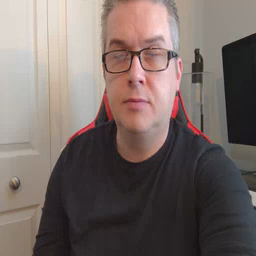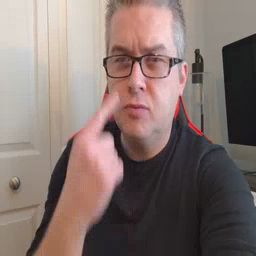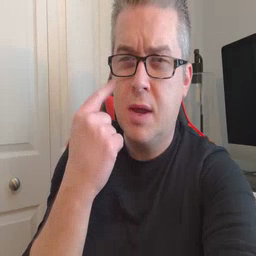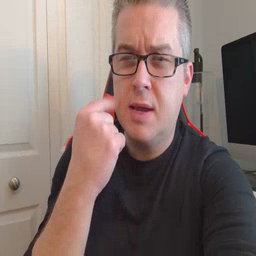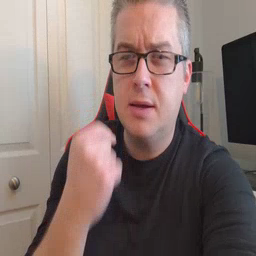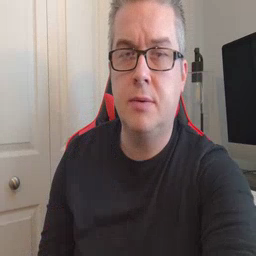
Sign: cry